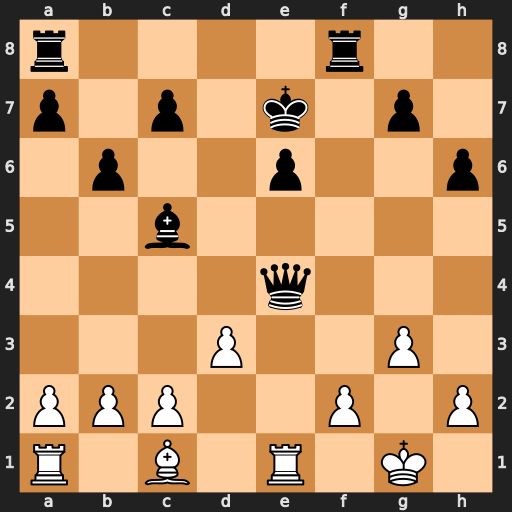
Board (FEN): r4r2/p1p1k1p1/1p2p2p/2b5/4q3/3P2P1/PPP2P1P/R1B1R1K1
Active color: w
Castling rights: -
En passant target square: -
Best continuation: Rxe4